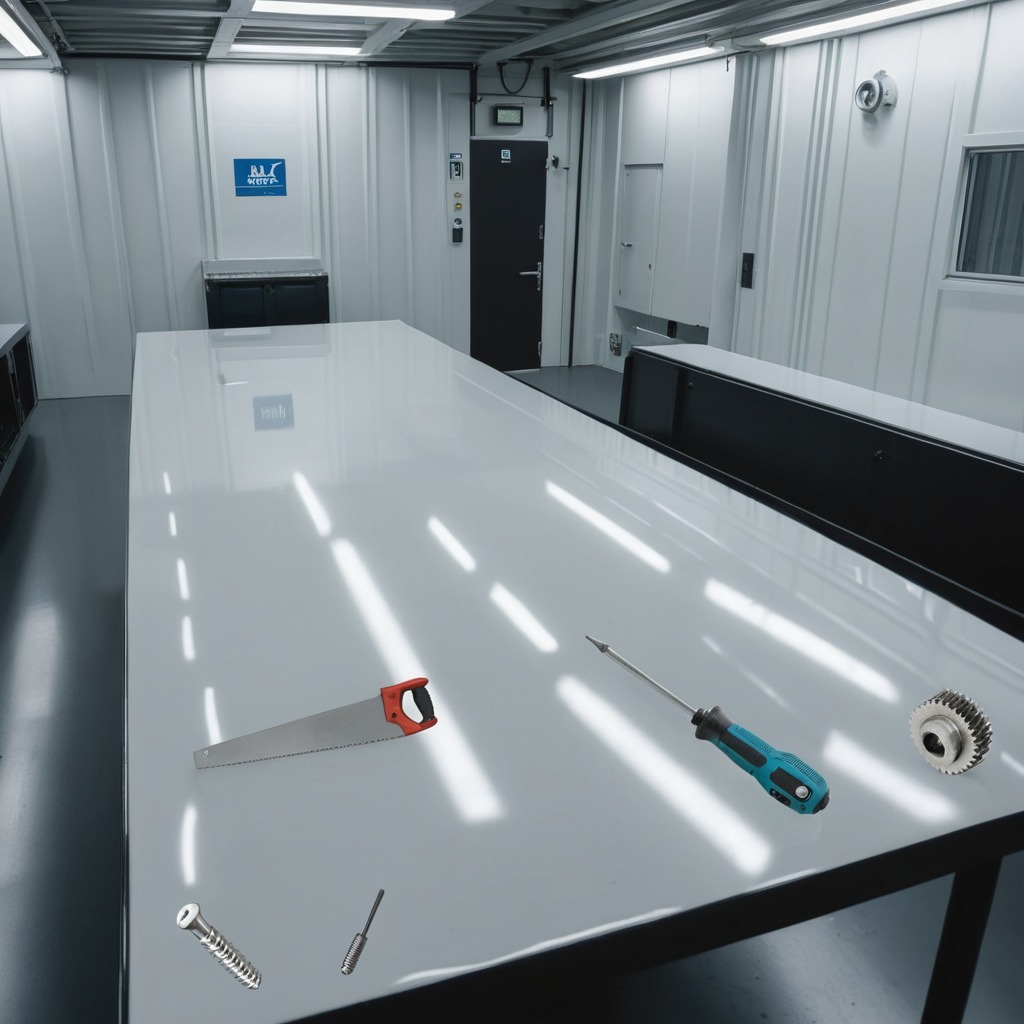
A metal gear with teeth, a metal machine screw, a coiled metal spring, a handheld metal saw, and a screwdriver are lying on the table.